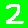
Digit: 2